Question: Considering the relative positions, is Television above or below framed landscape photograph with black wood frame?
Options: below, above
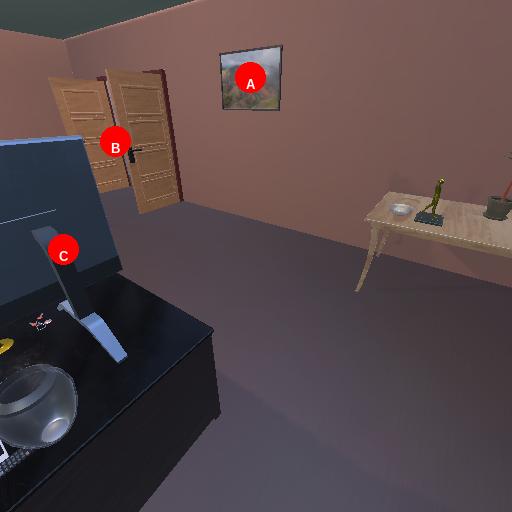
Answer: below